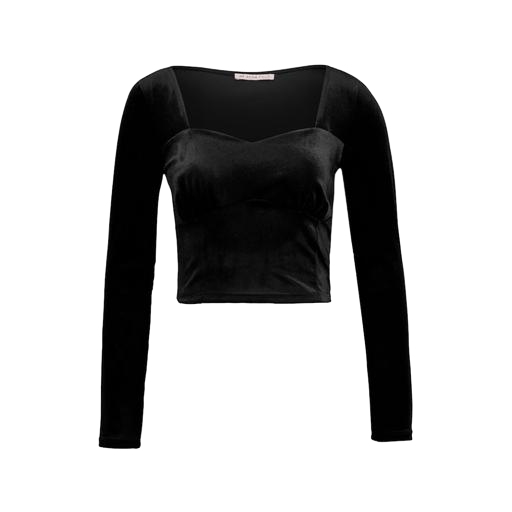
black long-sleeve crop top, black long sleeved crop top, black eliza long-sleeved top, white background